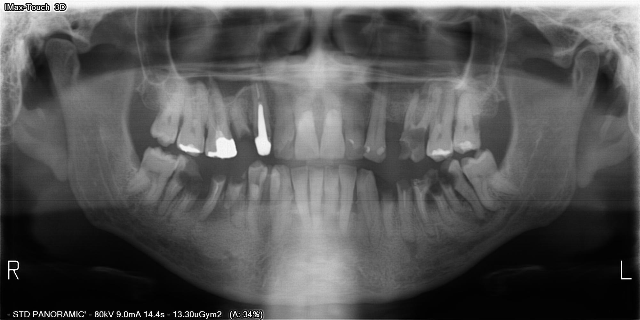
adult